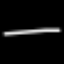
Label: line